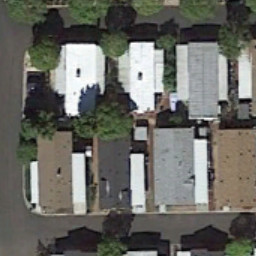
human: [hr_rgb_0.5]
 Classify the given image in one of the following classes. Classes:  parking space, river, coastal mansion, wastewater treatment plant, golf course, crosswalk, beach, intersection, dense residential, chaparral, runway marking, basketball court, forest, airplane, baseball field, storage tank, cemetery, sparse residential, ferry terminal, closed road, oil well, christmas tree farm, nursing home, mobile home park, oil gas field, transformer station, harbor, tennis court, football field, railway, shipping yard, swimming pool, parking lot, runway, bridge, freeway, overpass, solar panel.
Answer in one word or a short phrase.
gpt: mobile home park